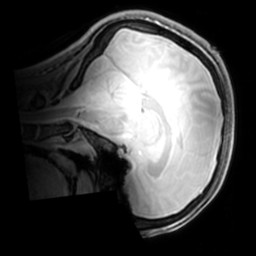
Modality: PDw
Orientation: sagittal
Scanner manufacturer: philips
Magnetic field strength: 7 T
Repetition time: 0.008 s
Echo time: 0.001974 s